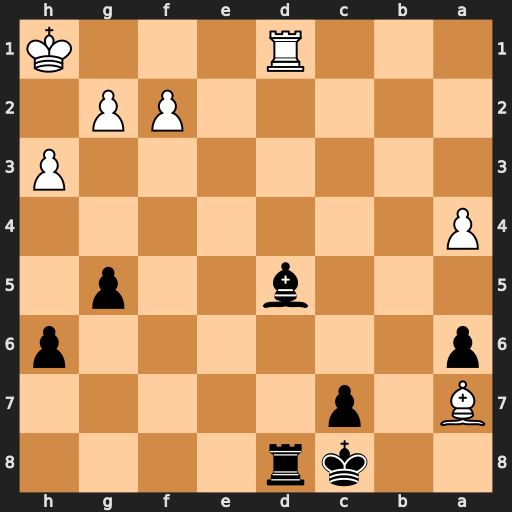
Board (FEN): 2kr4/B1p5/p6p/3b2p1/P7/7P/5PP1/3R3K
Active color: b
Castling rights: -
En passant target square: -
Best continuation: Bxg2+ Kh2 Rxd1